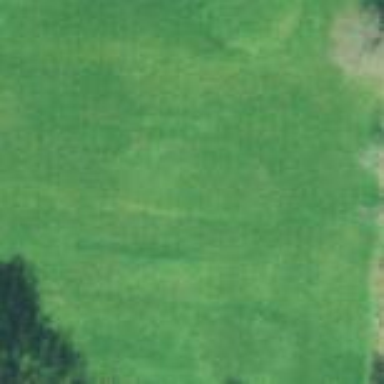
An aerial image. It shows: Golf fairway on grassy land designated for golfing activities.